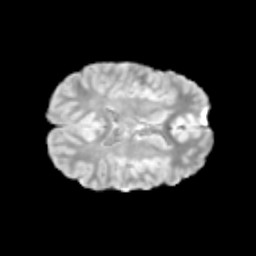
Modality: T2w
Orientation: axial
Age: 13
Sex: male
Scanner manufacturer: siemens
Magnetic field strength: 3 T
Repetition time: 3.8 s
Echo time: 0.07 s